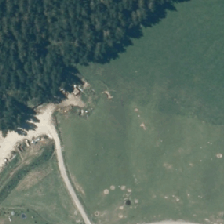
Land cover: high_producing_grassland